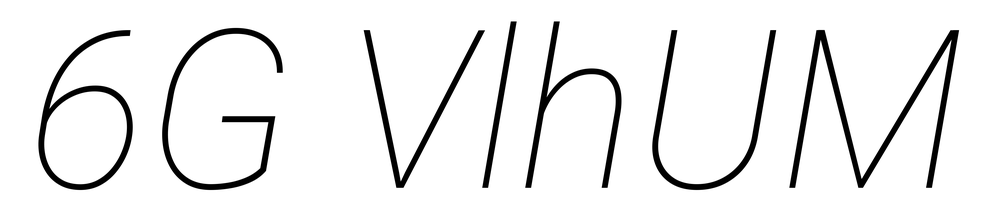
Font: Roboto-Italic_Thin_Italic